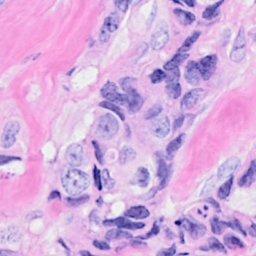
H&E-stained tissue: Breast